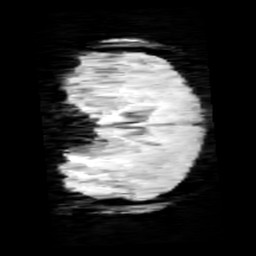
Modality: minIP
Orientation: coronal
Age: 10
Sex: male
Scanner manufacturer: siemens
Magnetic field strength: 3 T
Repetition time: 0.027 s
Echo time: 0.02 s